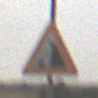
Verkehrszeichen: SteinschlagRechts
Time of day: MorningAfternoon
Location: Outdoor (Nature)
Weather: Overcast
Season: NotSpecified
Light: Natural